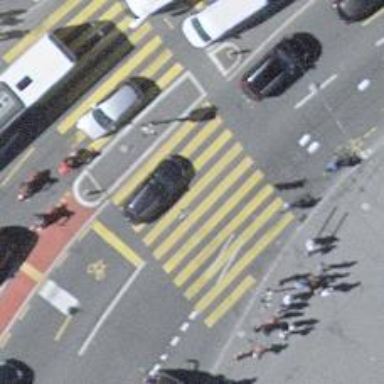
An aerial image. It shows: Crossing with zebra markings controlled by traffic signals.